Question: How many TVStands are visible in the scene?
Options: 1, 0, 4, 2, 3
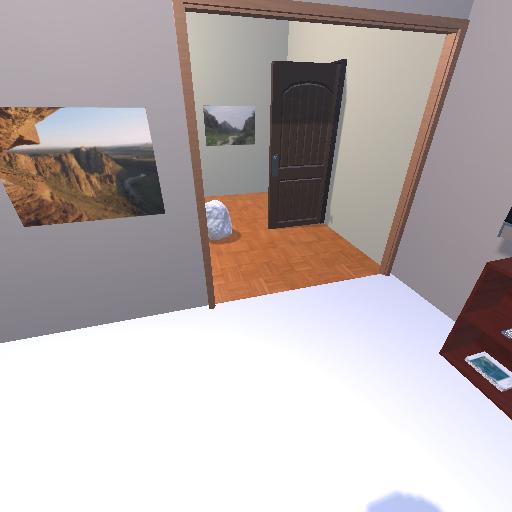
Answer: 1